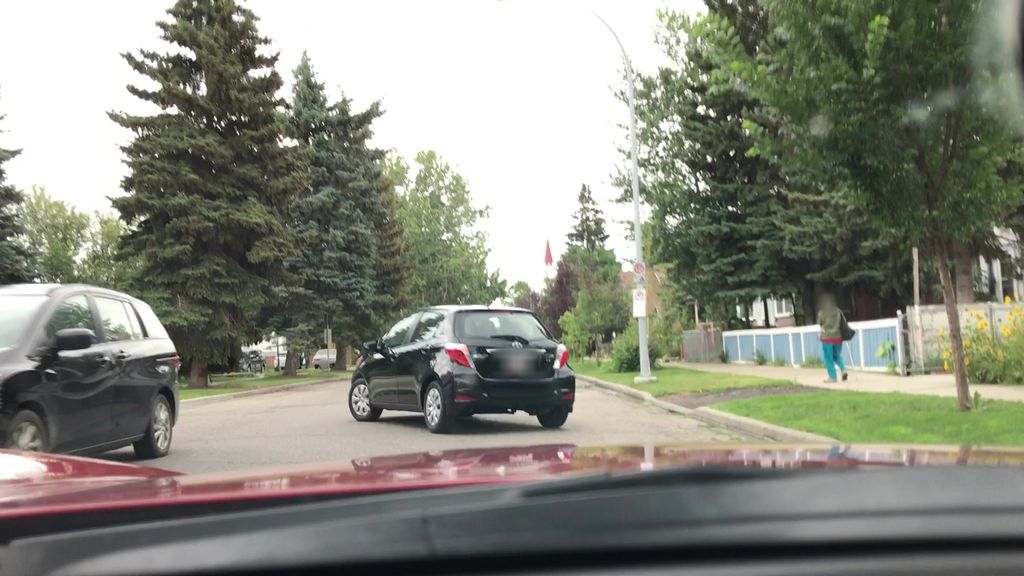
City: calgary